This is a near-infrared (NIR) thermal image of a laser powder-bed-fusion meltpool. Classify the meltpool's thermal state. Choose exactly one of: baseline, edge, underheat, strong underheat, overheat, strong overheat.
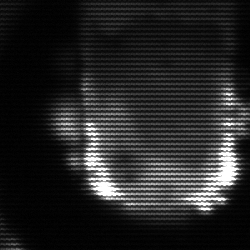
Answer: baseline